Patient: sex M, age 42
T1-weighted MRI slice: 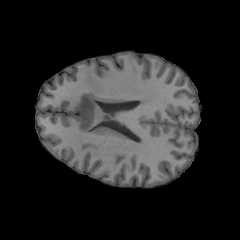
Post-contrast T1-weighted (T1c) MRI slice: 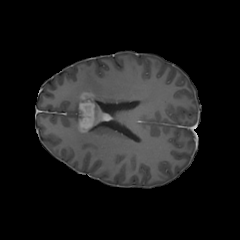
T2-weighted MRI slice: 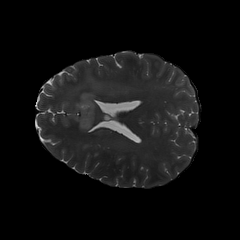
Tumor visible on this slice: yes
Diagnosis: Glioblastoma, IDH-wildtype
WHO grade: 4